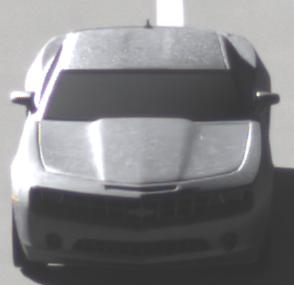
Make: Chevrolet
Model: Camaro Cabriolet 6.2 V8
Detailed model: Camaro (V) Coupé
Model produced from: 2011/09
Model produced until: 2014/02
Doors: 2
Color: white
Road condition: dry road
Daytime: morning or afternoon
Contrast: high contrast